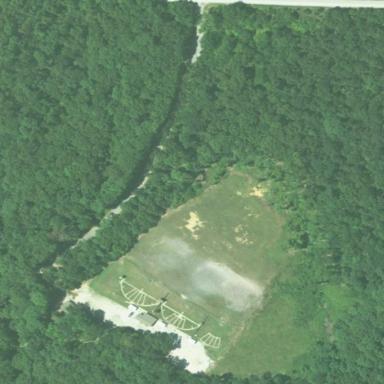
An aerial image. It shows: Park with shooting sports area.